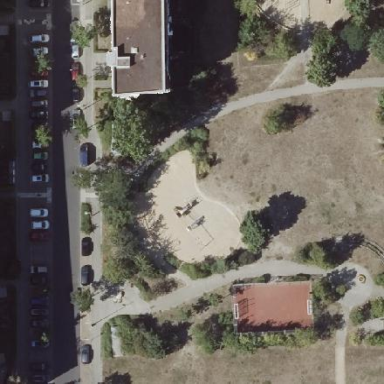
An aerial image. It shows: Playground area for leisure activities on the land.